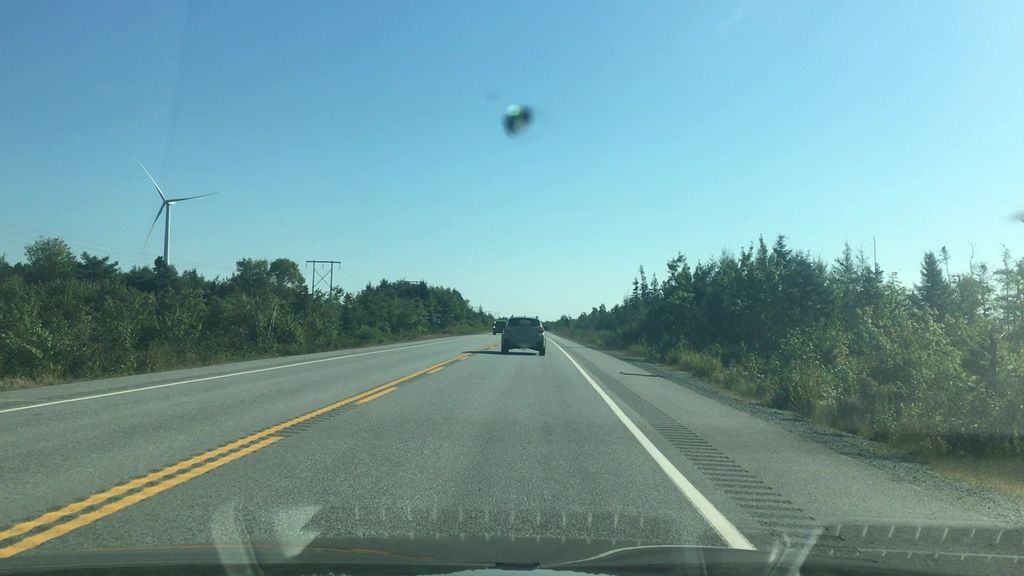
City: halifax